Question: I'm trying to create my first database relation and I'm confused here (I am doing lot's of reading too but I am still confused)
I'm trying to create two tables, venues and venue_types.
'venues' has an ID and a VENUE_TYPE column while 'venue_types' has ID and TYPE_NAME.
I want the VENUE_TYPE column in 'venues' to reference the ID column in 'venue_types'. Let's say that the VENUE_TYPE is set to 3, and row three in 'venue_types' is Casino.
So in a way this is a one to many relationship table where 'venue_types' can have many venues while 'venues' can have only one 'venue_type'.
This is what I have and I'm not sure if it should be the other way around, please let me know:

Thanks a lot everyone :)!
Edit: I am also confused that "venue_type" column has a Foreign key label beside it which I'm not sure if that means it contains a foreign key or that it is a foreign key itself?
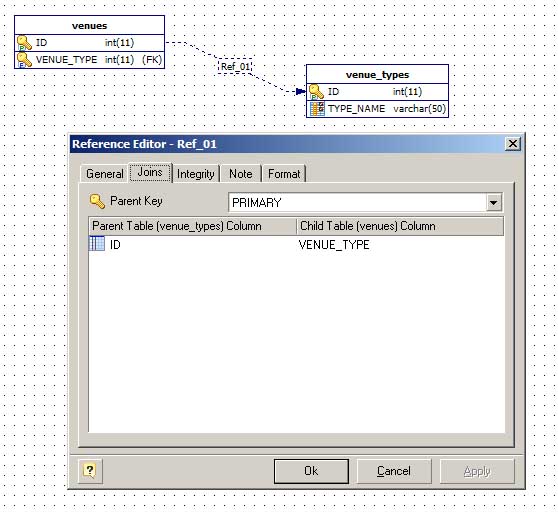
Answer: In general, the table containing the referencing column (in your example, 'Venues') is the 'child' table; the table containing the referenced column (in your example, 'Venue_Types') is the 'parent' table. Normally, the referenced column is the primary key of the table; it should be a unique identifier or candidate key for the table.
The 'venue_type' column in the 'Venues' table is marked FK because it is a foreign key column; it contains values which must be present in the referenced table, the 'Venue_types' table. You can have compound foreign keys if the referenced table has a compound primary key.
Note that you can have a table with multiple candidate keys, but a table can only have one primary key. Consider the 'Table of Elements'; it might be represented by:
'''
CREATE TABLE elements
(
atomic_number INTEGER NOT NULL PRIMARY KEY CONSTRAINT c1_elements
CHECK (atomic_number > 0 AND atomic_number < 120),
symbol CHAR(3) NOT NULL UNIQUE CONSTRAINT c2_elements,
name CHAR(20) NOT NULL UNIQUE CONSTRAINT c3_elements,
atomic_weight DECIMAL(8,4) NOT NULL,
period SMALLINT NOT NULL
CHECK (period BETWEEN 1 AND 7),
group CHAR(2) NOT NULL
-- 'L' for Lanthanoids, 'A' for Actinoids
CHECK (group IN ('1', '2', 'L', 'A', '3', '4', '5', '6',
'7', '8', '9', '10', '11', '12', '13',
'14', '15', '16', '17', '18')),
stable CHAR(1) DEFAULT 'Y' NOT NULL
CHECK (stable IN ('Y', 'N'))
);
'''
Each of the columns 'Symbol', 'Name' and 'Atomic_Number' is a perfectly good candidate key. I chose to use 'Atomic_Number' as the primary key (most useful for isotopes and nuclear physics), but if I was more concerned with chemistry, then 'Symbol' would be a better choice.